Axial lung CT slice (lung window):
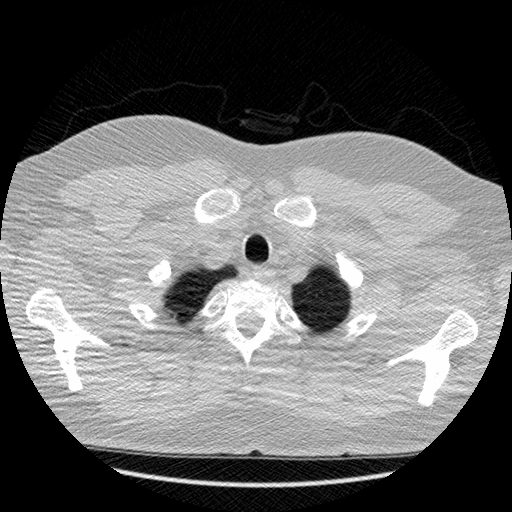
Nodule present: no